Question:
Why is this the case?
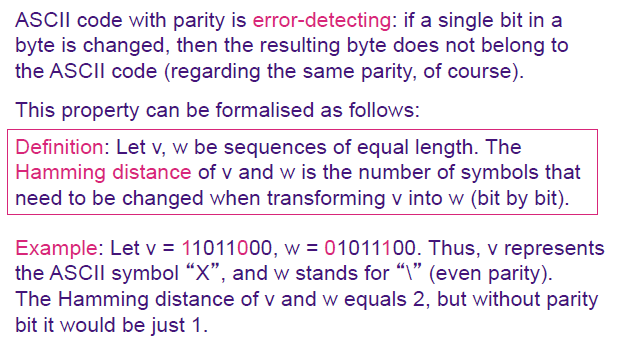
Answer: This would be more appropriately asked in the <URL> section of StackExchange, but since you've been honest and flagged it as homework ...
ASCII uses 7 bits to specify a character. (In ASCII, 'X' is represented by the 7 bits '<PHONE>'.) If you start with any ASCII sequence, the number of bits you need to flip to get to another legitimate ASCII sequence is only 1 bit. Therefore the Hamming distance between plain ASCII sequences is 1.
However, if a parity bit is added (for a total of 8 bits -- the 7 ASCII bits plus one parity bit, conventionally shown in the leftmost position) then any single-bit flip in the sequence will cause the result to have incorrect parity. Following the example, with parity 'X' is represented by '<PHONE>', because the parity bit is chosen to give an number of 1s in the sequence. If you now flip any single bit in that sequence then the result will be unacceptable because it will have incorrect parity. In order to arrive at an acceptable new sequence with even parity you must change a minimum of two bits. Therefore when parity is in effect the Hamming distance between acceptable sequences is 2.